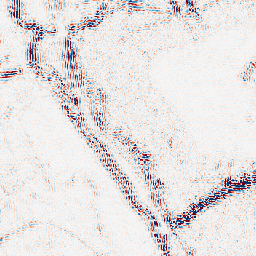
Category: wavelet
Decomposition family: wavelet_reverse_biorthogonal
Decomposition parameters: wavelet: rbio3.5
level: 2
Upsampling method: regularized
Upsampling parameters: scale: 4
lambda_reg: 0.001
Upsampling scale: 4